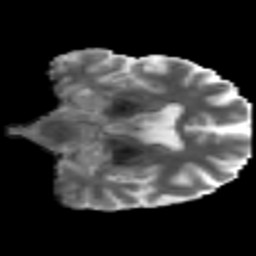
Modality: MD
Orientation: coronal
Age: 46
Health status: ill
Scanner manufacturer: philips
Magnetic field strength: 3 T
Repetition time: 9 s
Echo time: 0.127 s